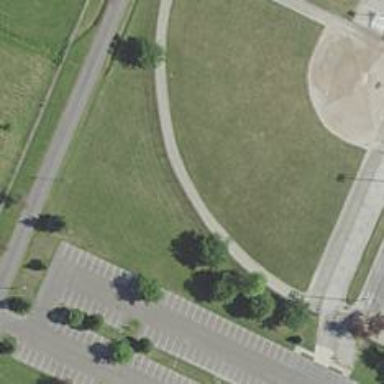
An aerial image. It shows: Baseball pitch for leisure and sports activities.